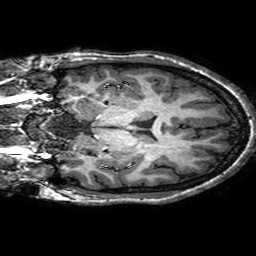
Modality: T1w
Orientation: coronal
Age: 20
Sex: female